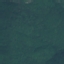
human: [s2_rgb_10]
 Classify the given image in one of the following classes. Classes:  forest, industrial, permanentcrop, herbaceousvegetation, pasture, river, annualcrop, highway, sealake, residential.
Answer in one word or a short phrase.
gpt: Forest